Field crop: maize
Growth stage: 2
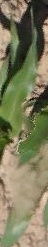
Species: maize